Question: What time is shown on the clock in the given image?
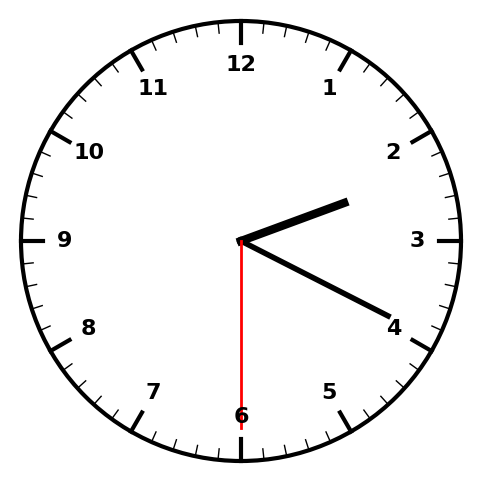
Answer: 02:19:30